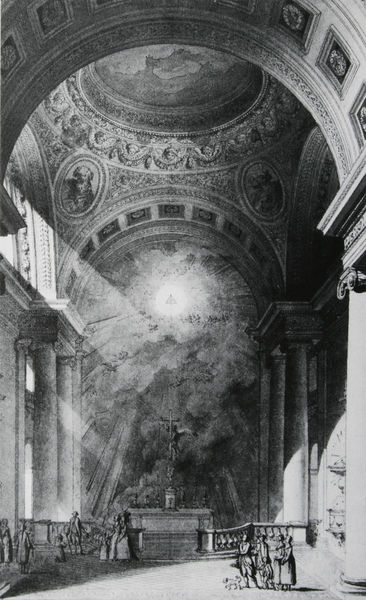
Titel: Residenz Koblenz, Blick in die Kapelle
Künstler: Andreas Gärtner
Standort: München
Institution: Architekturmuseum der Technischen Universität
Schlagwörter: gemälde, schatten, weiß, menschen, fenster, frankreich, grau, licht, schwarz, säule, säulen, hund, leute, architektur, barock, innenraum, brüstung, kirche, sonne, boden, interieur, personen, kreis, oval, rund, tondo, bilder, ansicht, bogen, italien, dunst, grafik, graphik, nebel, besucher, saal, figuren, französisch, kuppel, ornamente, stuck, geländer, innenansicht, lichteinfall, gruppen, foto, bögen, gewölbe, lichtstrahl, kreuz, balustrade, dom, druck, radierung, stich, revolution, schwarzweiß, strahl, entwurf, zwickel, altar, architrav, inneres, kapitelle, rom, girlanden, halbrund, lichtstrahlen, schranke, mittelschiff, jesus, rundbögen, fresken, sonnenschein, chor, kasetten, kassetten, fresko, erleuchtung, bemalung, gloriole, französische revolution, aureole, lichtkegel, gebälk, okulus, streppe, vierung, tondi, okolus, medaillons, rondelle, gewöbe, schranken, altat, kommunionbank, altarschranken, altarschranke, balustrede, kruzifx, alar, kassettenbogen